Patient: sex M, age 85
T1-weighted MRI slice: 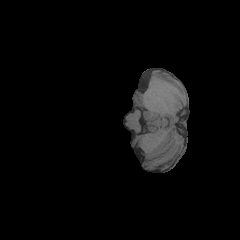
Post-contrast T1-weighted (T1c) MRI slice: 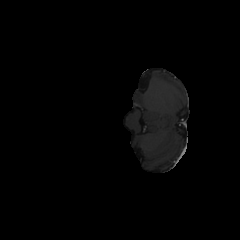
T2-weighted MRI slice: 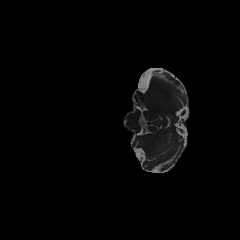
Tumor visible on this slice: no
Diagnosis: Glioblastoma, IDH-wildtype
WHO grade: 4